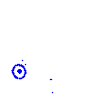
Particle: pion